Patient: sex M, age 81
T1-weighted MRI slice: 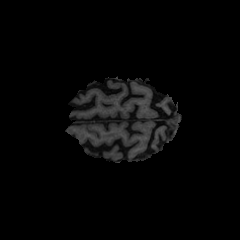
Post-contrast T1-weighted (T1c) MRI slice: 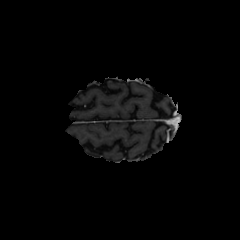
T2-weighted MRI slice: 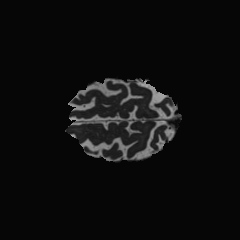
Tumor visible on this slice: no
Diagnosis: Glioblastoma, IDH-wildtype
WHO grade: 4